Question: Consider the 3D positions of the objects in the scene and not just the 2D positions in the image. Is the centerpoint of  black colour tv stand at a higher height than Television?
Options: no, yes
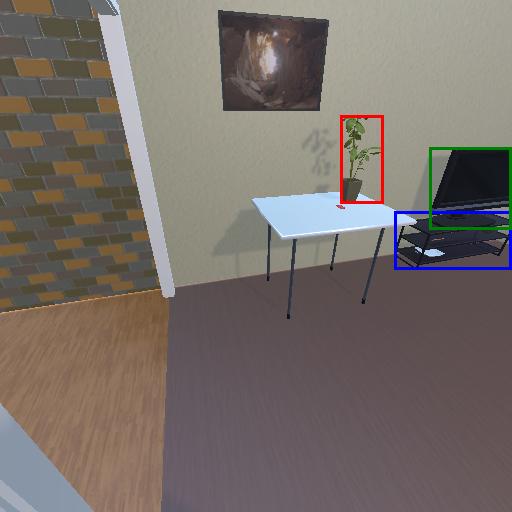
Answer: no